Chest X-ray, PA view. Patient: 33 years old, sex F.
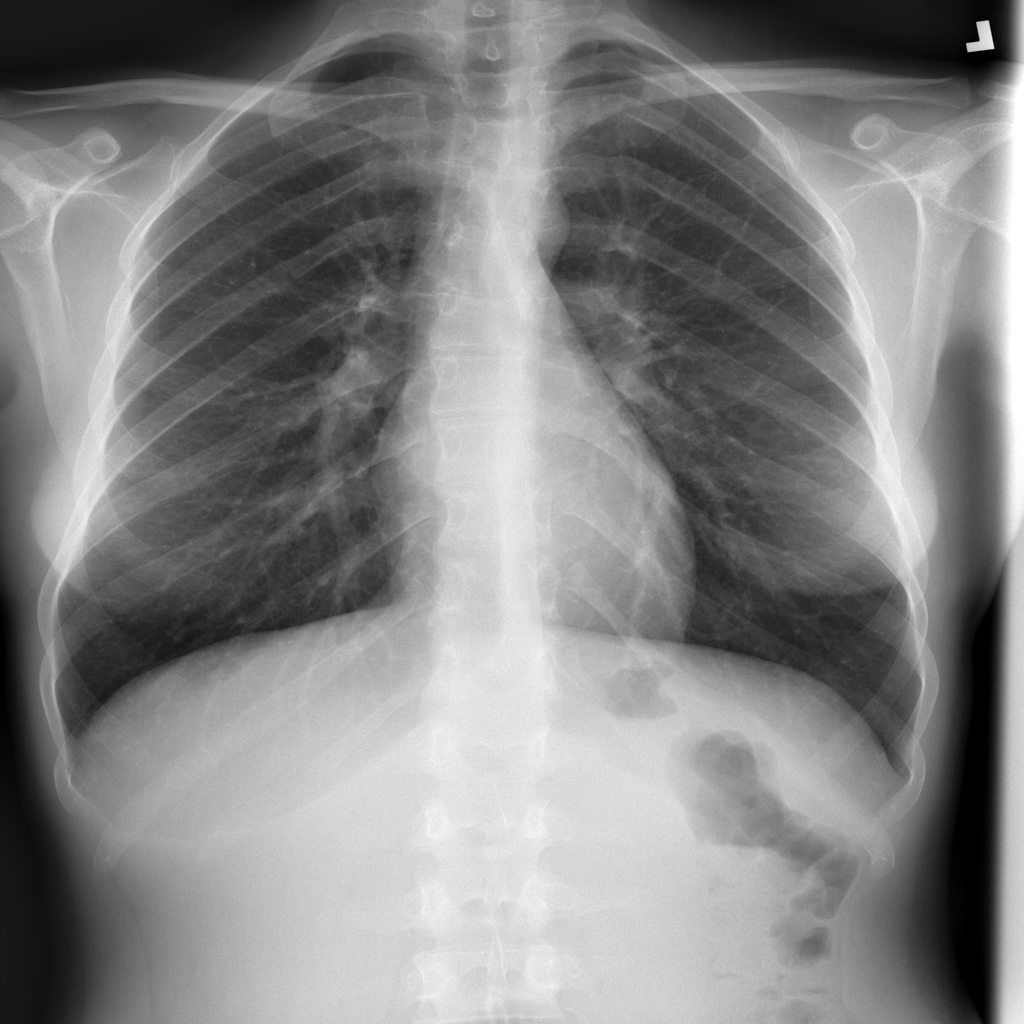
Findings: Infiltration